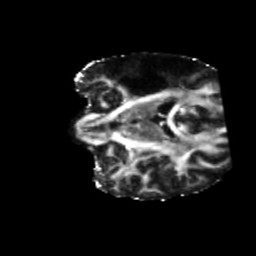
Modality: FA
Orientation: coronal
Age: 36
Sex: female
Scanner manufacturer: siemens
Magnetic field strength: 3 T
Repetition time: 5.47 s
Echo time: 0.0854 s